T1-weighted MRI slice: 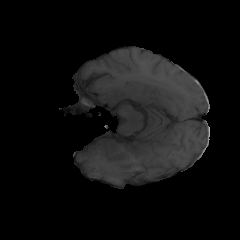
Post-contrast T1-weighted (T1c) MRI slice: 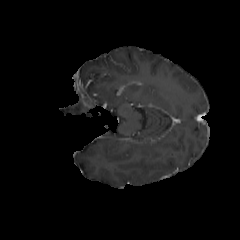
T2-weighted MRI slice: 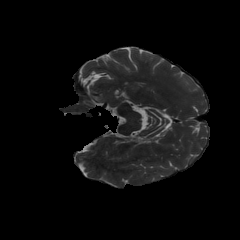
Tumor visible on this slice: no